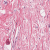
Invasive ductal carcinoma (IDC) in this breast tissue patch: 0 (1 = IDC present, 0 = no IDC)